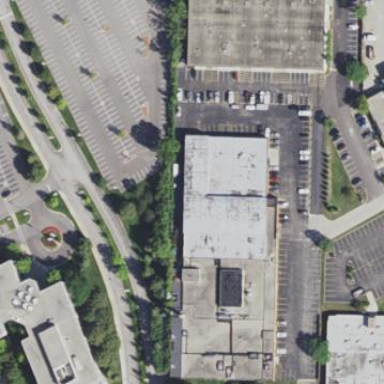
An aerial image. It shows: Office building.